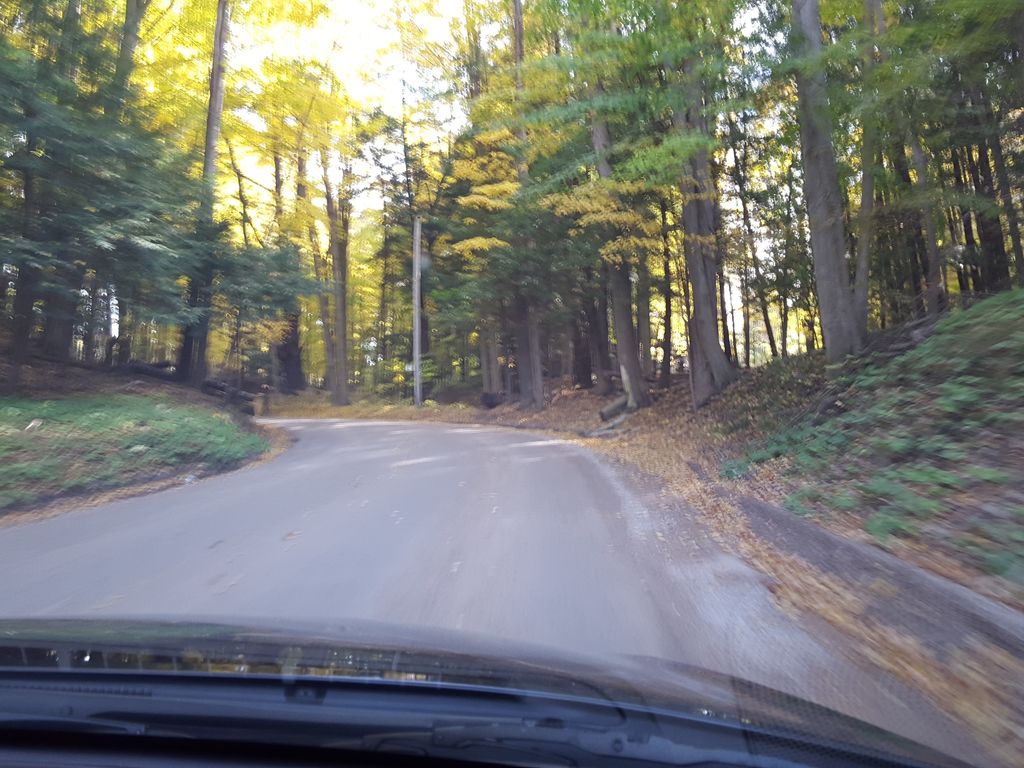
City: hamilton